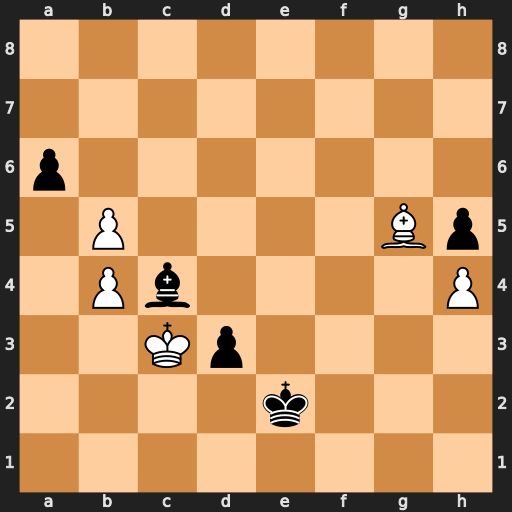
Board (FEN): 8/8/p7/1P4Bp/1Pb4P/2Kp4/4k3/8
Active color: w
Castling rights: -
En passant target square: -
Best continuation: Kxc4 d2 Bxd2